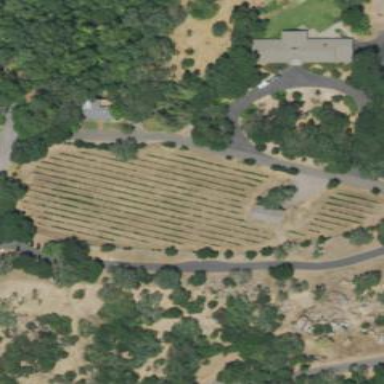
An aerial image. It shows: Vineyard where grapes are grown.